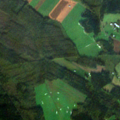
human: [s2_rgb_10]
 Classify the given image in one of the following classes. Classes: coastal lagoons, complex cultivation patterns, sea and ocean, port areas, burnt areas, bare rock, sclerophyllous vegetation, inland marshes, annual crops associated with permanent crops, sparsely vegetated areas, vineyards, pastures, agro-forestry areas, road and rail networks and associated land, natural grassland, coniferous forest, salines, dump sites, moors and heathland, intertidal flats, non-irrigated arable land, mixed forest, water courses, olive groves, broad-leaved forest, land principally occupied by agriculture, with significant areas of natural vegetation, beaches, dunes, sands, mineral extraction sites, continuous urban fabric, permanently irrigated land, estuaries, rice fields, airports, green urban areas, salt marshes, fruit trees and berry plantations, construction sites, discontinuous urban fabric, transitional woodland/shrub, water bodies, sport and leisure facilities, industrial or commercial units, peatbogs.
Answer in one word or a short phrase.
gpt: non-irrigated arable land, land principally occupied by agriculture, with significant areas of natural vegetation, coniferous forest, mixed forest